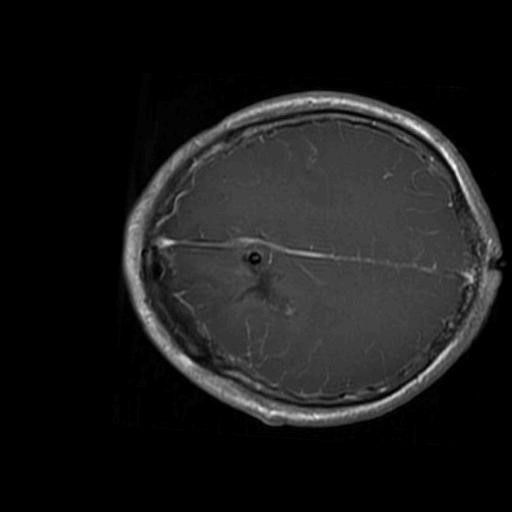
Label: brain_glioma